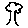
Label: tree